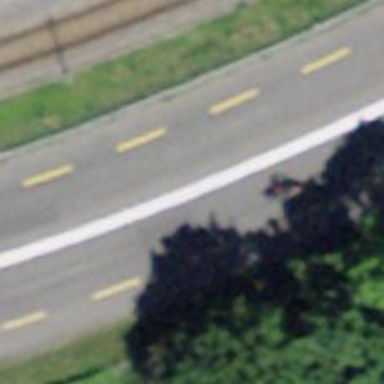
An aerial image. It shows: Primary highway with asphalt surface. It has designated lane for cyclists in both directions.